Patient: sex M, age 61
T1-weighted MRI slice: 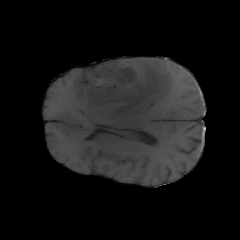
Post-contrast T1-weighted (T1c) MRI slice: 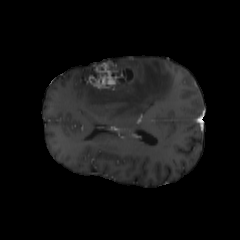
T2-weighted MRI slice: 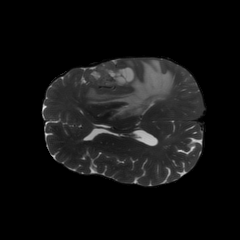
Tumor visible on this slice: yes
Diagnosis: Glioblastoma, IDH-wildtype
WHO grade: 4